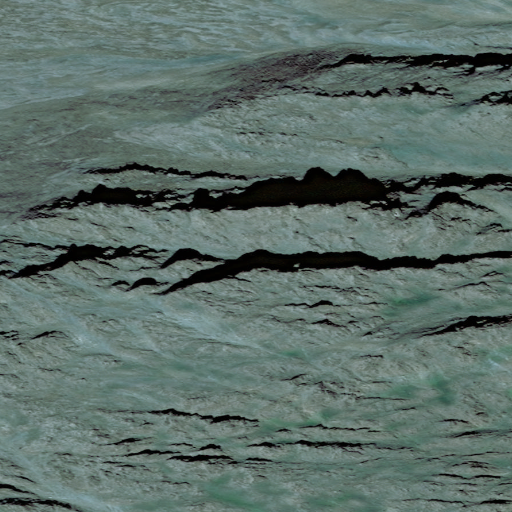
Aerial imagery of mountain in Alaska named Blueberry Hill containing only unknown